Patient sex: F
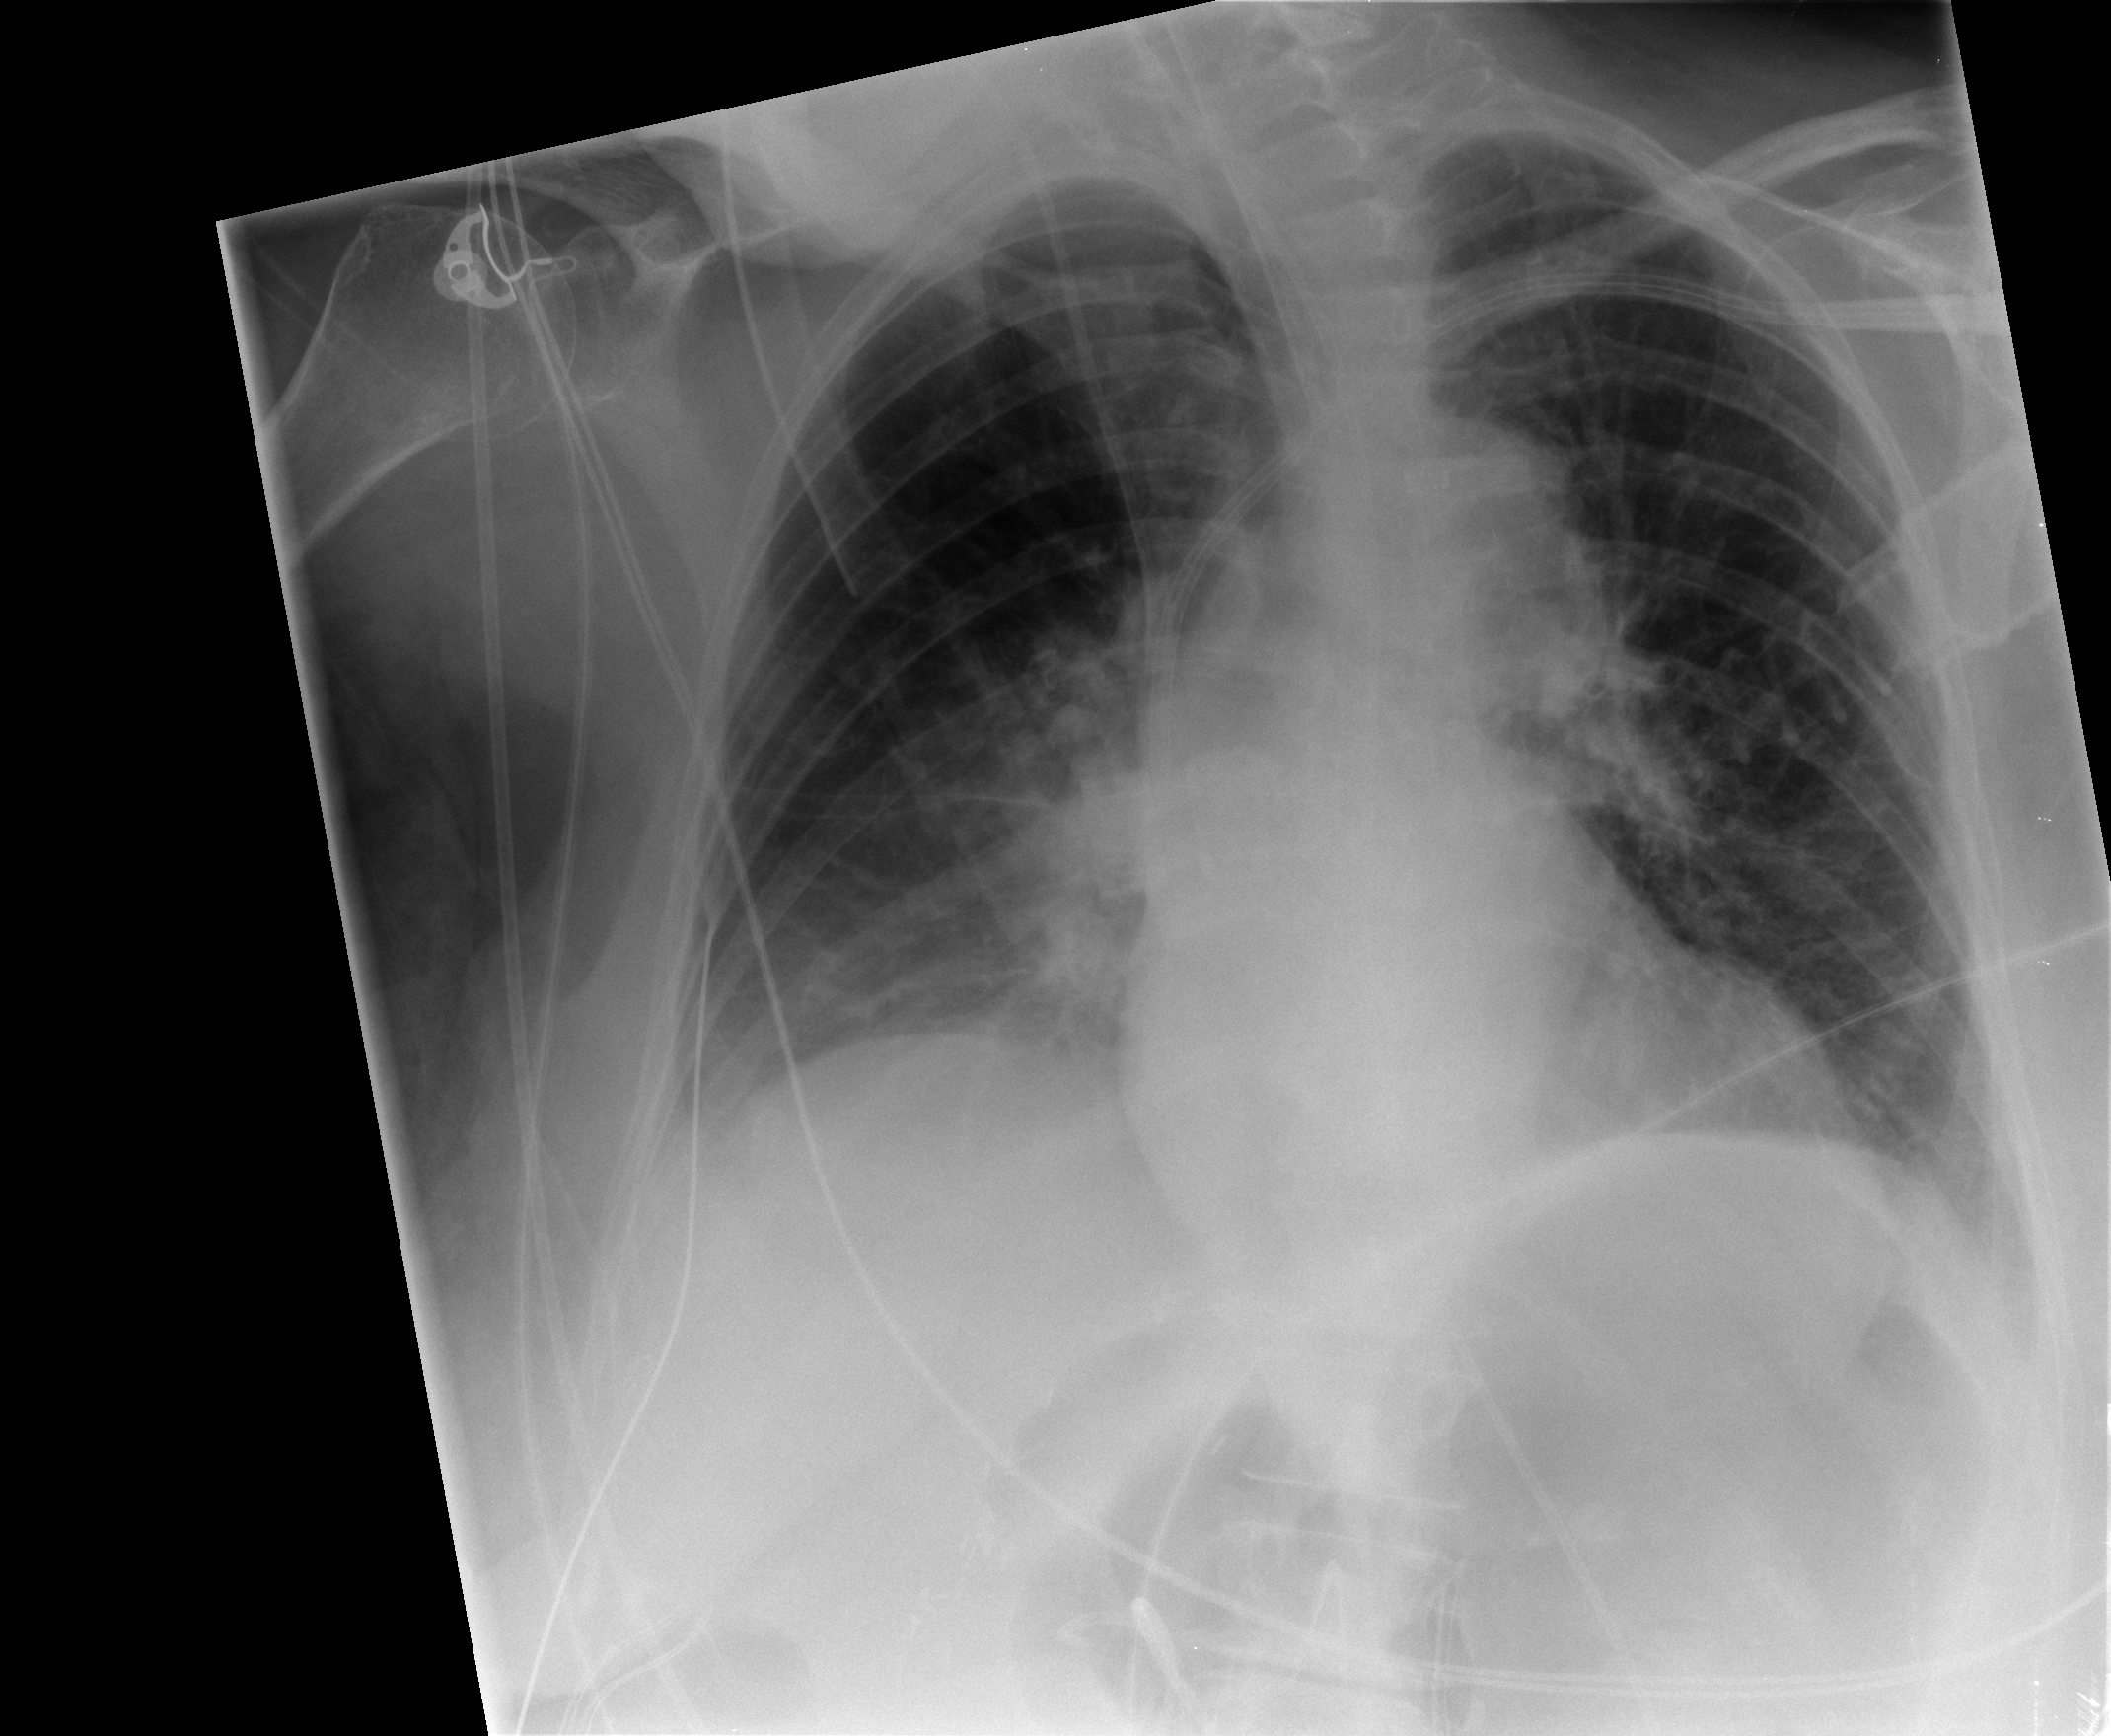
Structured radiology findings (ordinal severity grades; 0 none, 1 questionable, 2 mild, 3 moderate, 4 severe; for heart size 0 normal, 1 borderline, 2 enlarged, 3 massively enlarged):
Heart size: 0
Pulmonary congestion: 0
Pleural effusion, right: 1
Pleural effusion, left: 1
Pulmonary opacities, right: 0
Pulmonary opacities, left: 0
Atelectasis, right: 2
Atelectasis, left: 2